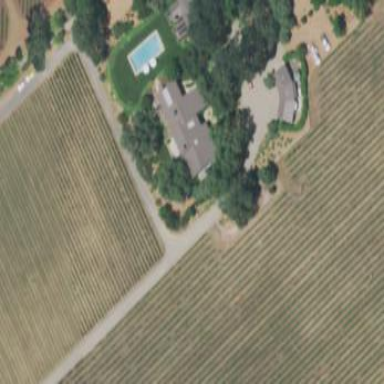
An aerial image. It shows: Vineyard where grapes are grown.